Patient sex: M
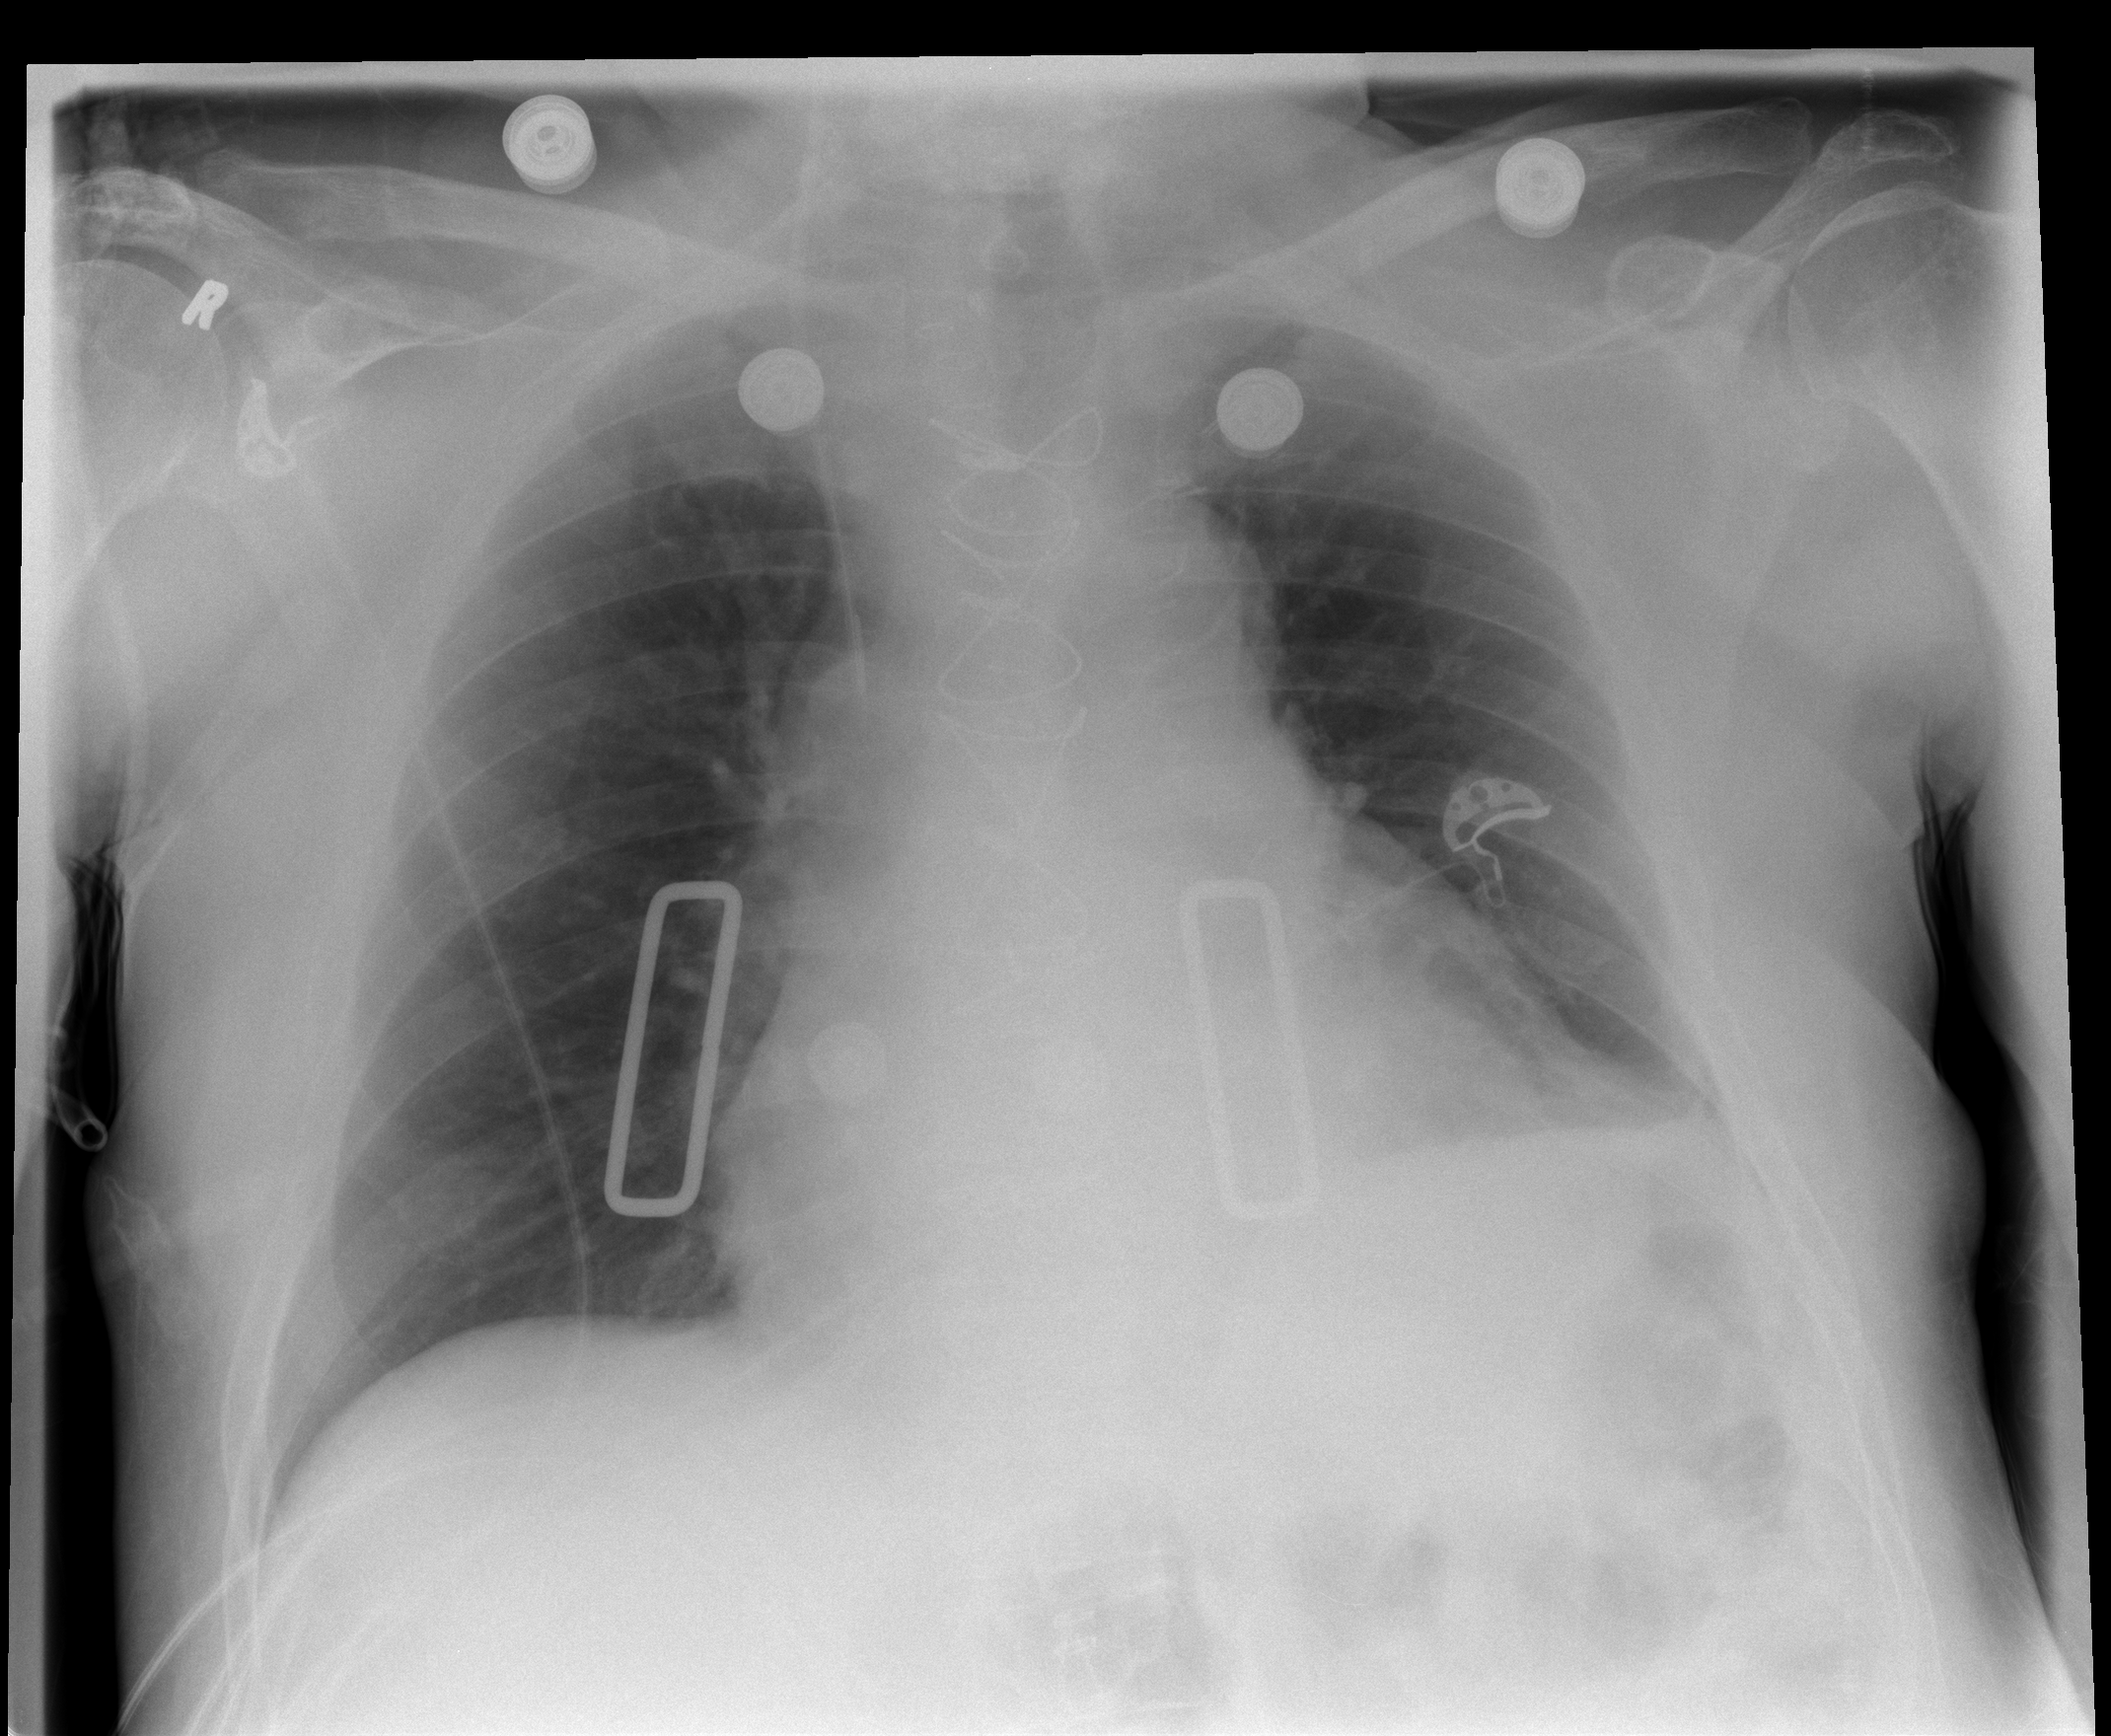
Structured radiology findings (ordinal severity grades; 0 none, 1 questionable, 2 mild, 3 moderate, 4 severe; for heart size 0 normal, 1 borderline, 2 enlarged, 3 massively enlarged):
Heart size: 2
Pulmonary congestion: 0
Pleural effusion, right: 0
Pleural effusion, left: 0
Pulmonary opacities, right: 0
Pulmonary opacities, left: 0
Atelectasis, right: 0
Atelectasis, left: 1